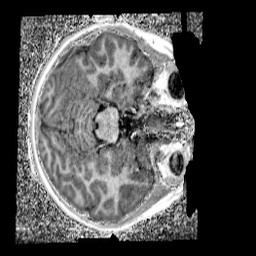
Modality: UNIT1_denoised
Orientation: axial
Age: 9
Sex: female
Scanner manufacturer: siemens
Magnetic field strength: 3 T
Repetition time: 4 s
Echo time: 0.00299 s